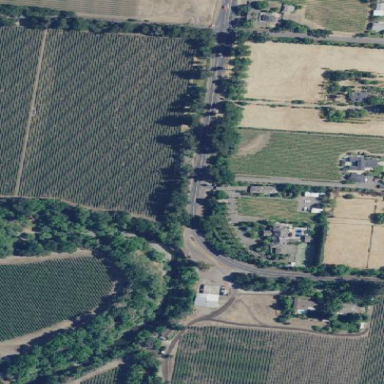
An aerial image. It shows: Vineyard with grape crops.